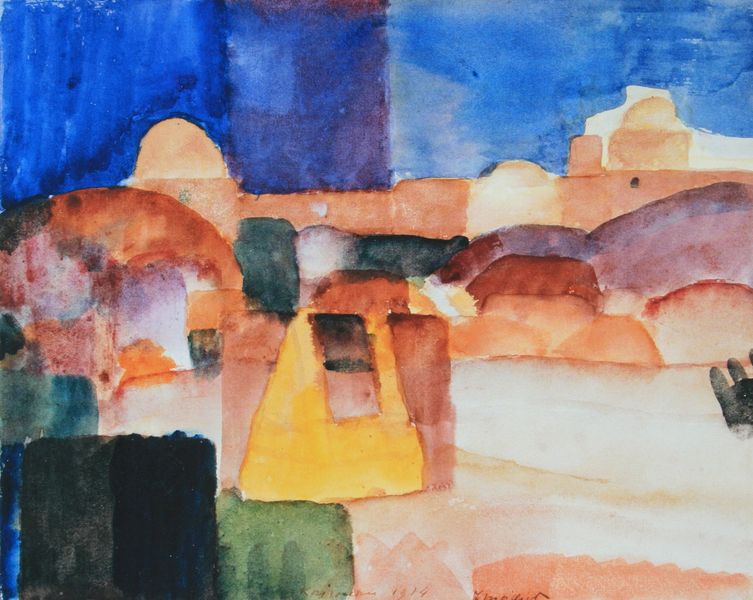
Titel: Kairouan
Künstler: Louis Moilliet
Standort: Köln
Institution: Museum Ludwig
Schlagwörter: blau, himmel, aquarell, gelb, grün, landschaft, stadt, braun, bunt, fenster, hell, licht, orange, schwarz, weiss, gebäude, haus, rot, feld, häuser, kreis, ornage, umrisse, ansicht, flächen, dächer, giebel, mauer, lila, violett, platz, kuppel, leuchten, kirchen, rechtecke, segment, helligkeit, moschee, konturen, beschriftung, macke, halbrund, quader, stadtmauer, tunis, august macke, algier